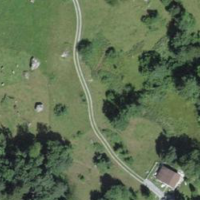
EUNIS habitat code: 24
Species observed at this site:
Sedum album